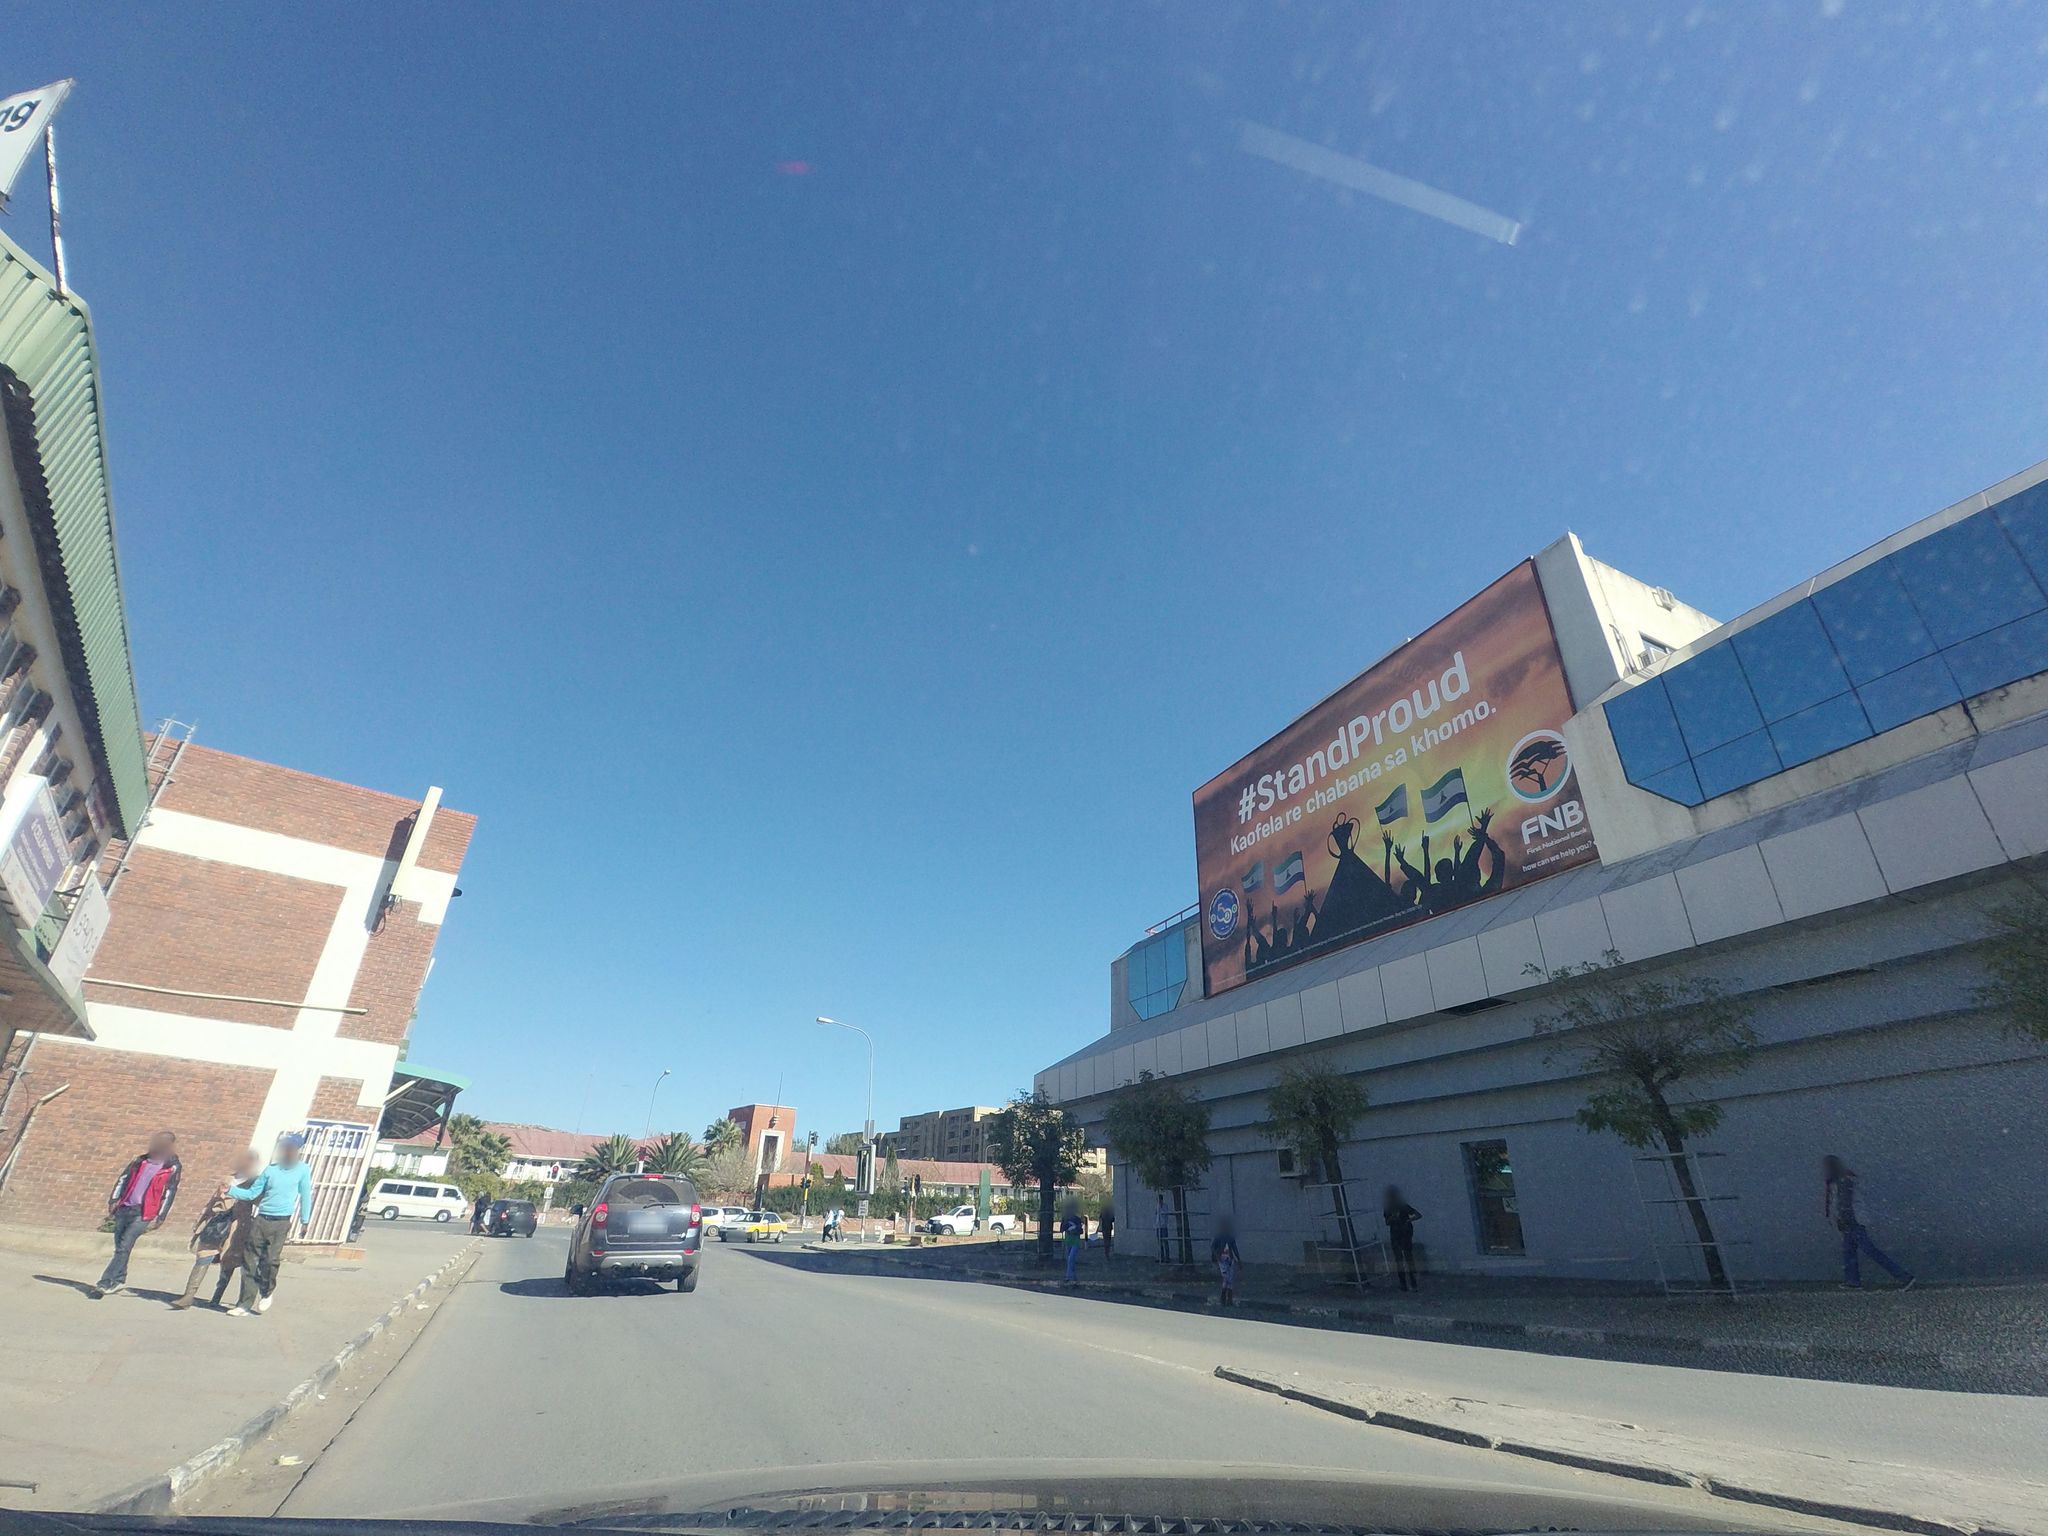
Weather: clear
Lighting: day
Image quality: good
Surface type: driving surface
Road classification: unclassified
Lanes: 2.0
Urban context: urban centre
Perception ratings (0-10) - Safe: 5.65, Lively: 7.59, Beautiful: 2.62, Boring: 4.28, Depressing: 6.96, Wealthy: 7.19